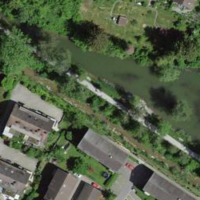
EUNIS habitat code: 55
Species observed at this site:
Epilobium hirsutum